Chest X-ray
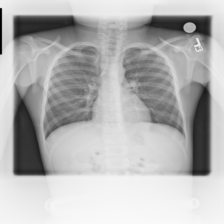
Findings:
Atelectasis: negative
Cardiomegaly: negative
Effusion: negative
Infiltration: negative
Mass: negative
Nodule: negative
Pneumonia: negative
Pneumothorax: negative
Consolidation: negative
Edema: negative
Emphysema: negative
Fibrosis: negative
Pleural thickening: negative
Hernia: negative